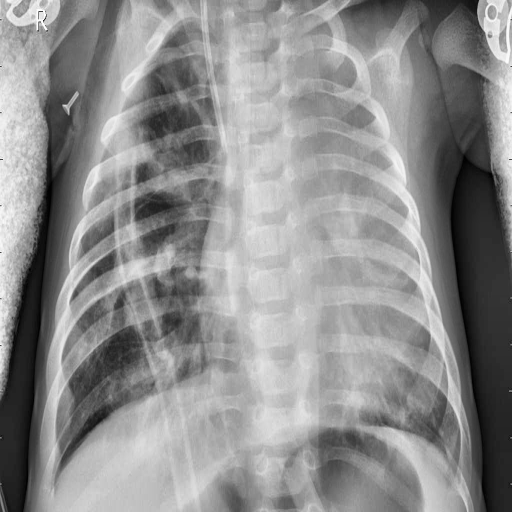
Finding: PNEUMONIA